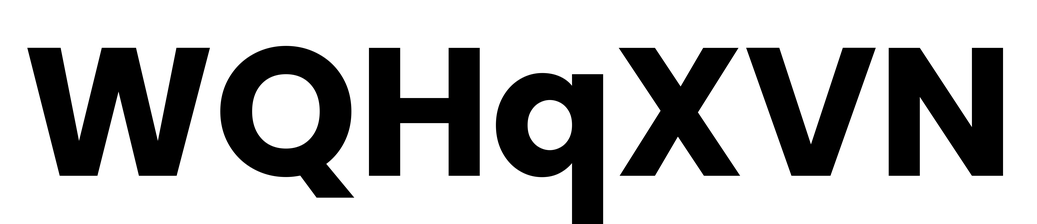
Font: Poppins-Bold